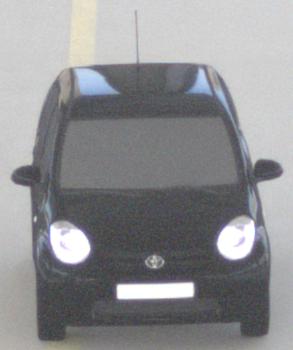
Make: Toyota
Model: Passo
Detailed model: Toyota Passo X Yururi
Model produced from: 2010
Model produced until: 2016
Doors: 5
Color: black
Road condition: dry road
Daytime: morning or afternoon
Contrast: low contrast